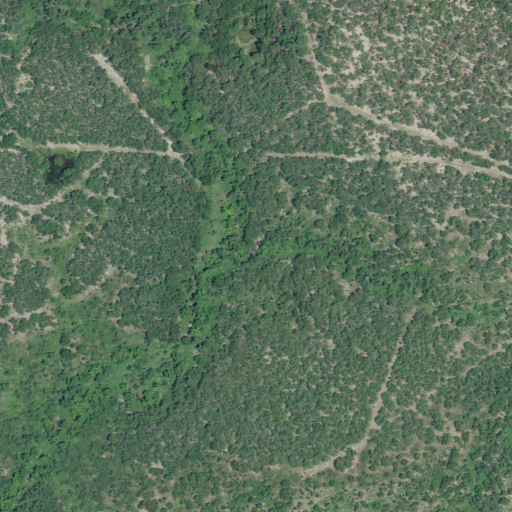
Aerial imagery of valley in Texas named Arroyo Miguel containing shrub and woody wetlands